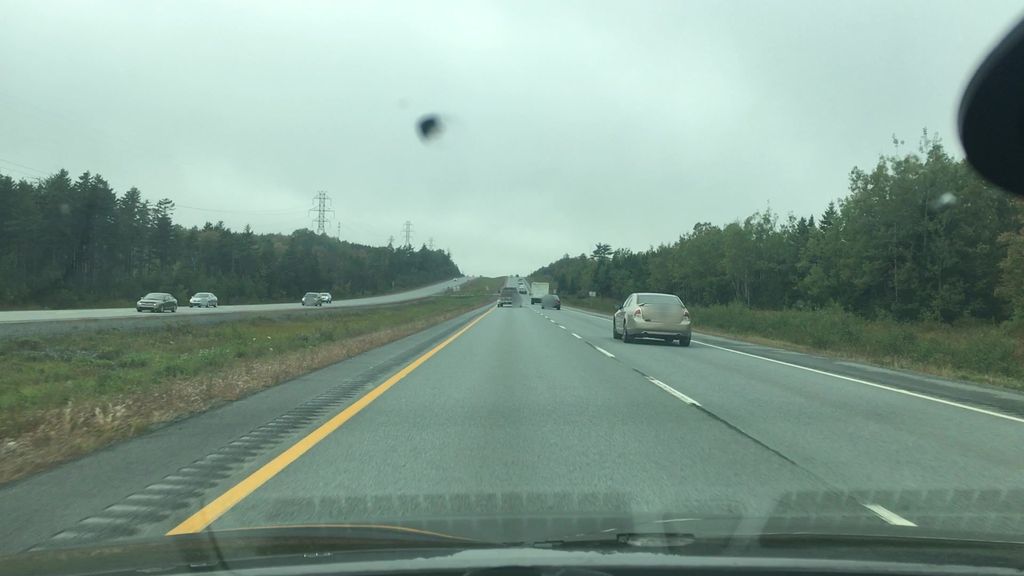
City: halifax